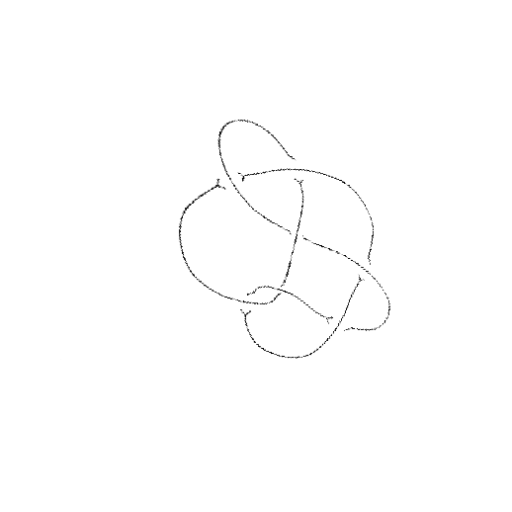
Crossing number: 7